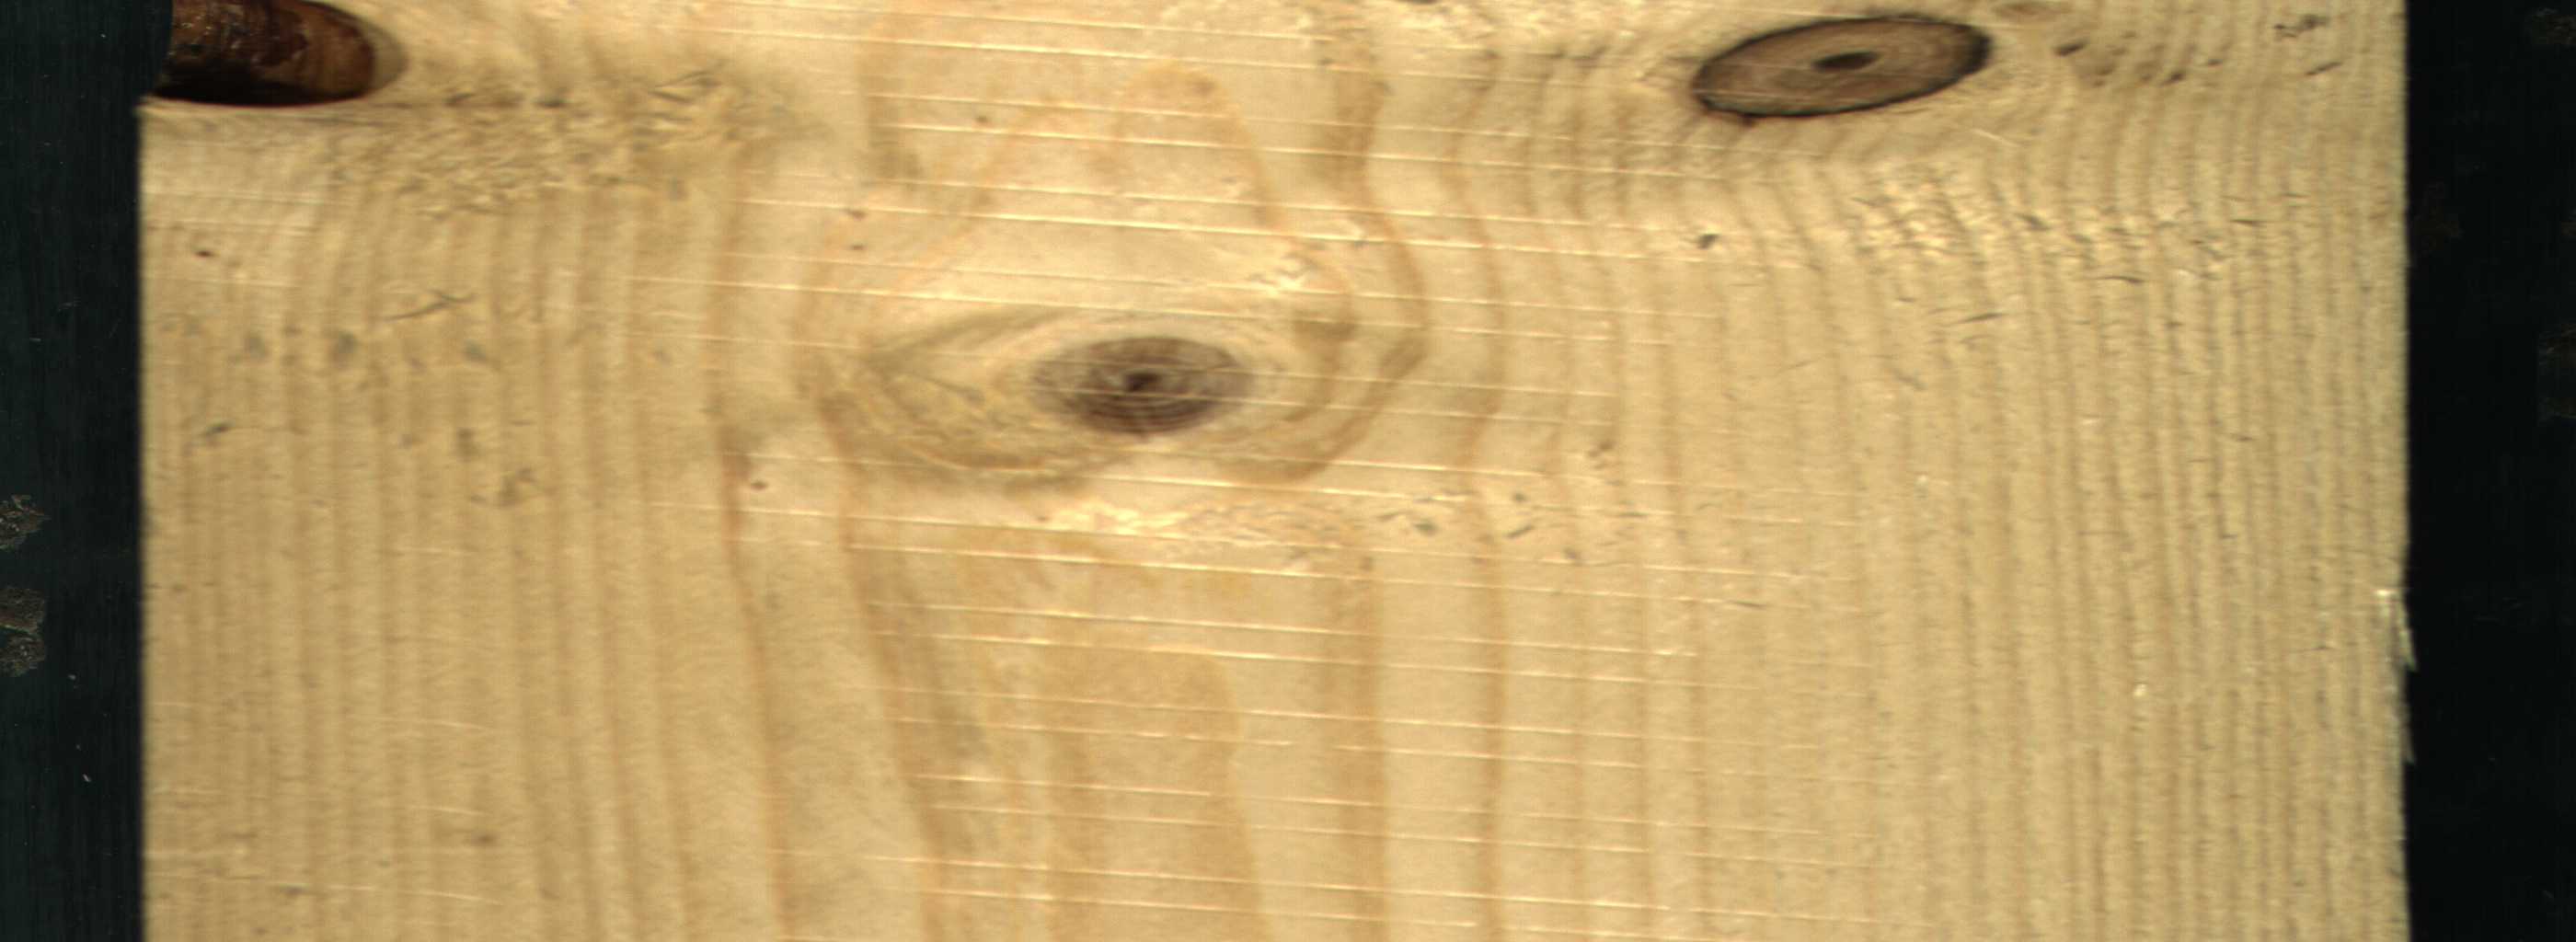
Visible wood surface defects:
Knot_missing
Dead_Knot
Live_Knot